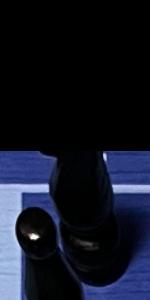
Label: Knight_Black